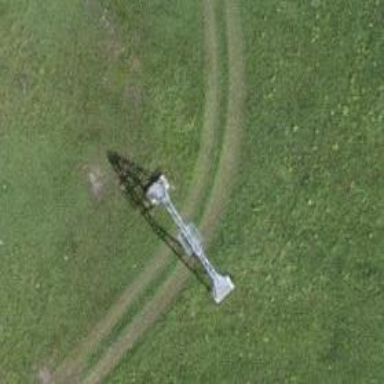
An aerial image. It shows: Pylon used for aerialway.